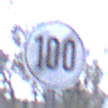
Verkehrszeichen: EndeGeschwindigkeit100
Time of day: MorningAfternoon
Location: Outdoor (Nature)
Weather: Overcast
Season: Winter
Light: Natural